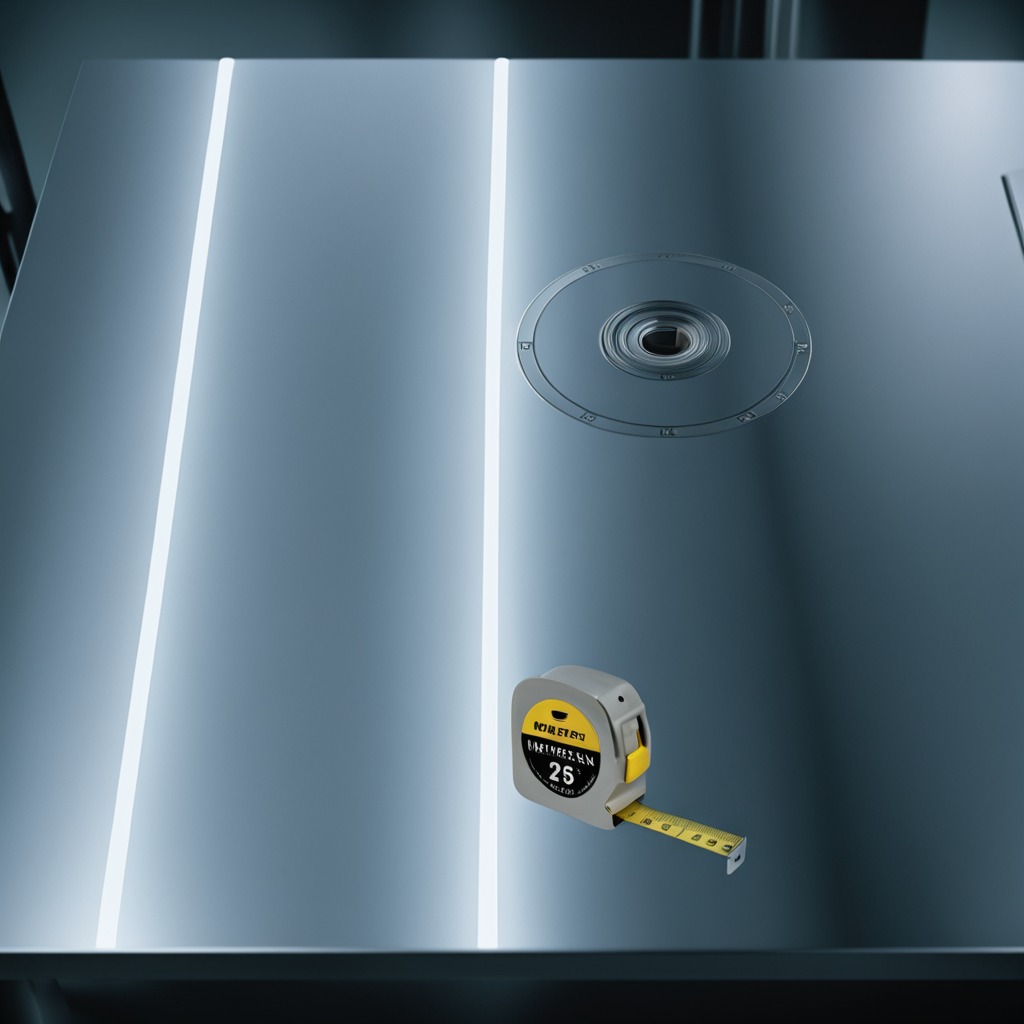
A measuring tape is lying on the metal table.